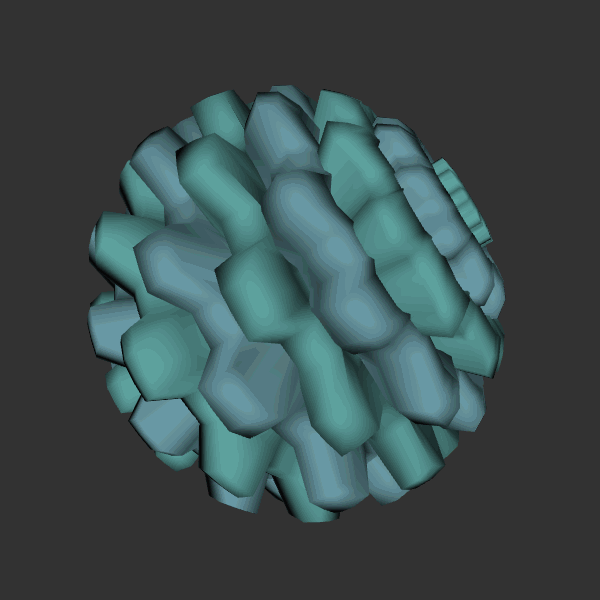
Background: dark